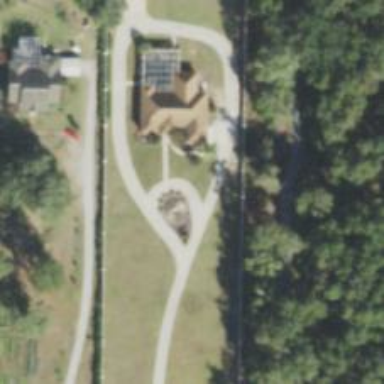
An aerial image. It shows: Driveway leading to service road.